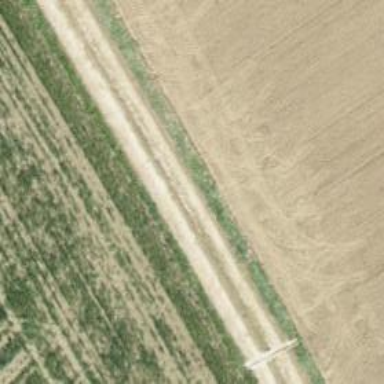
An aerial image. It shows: Track with grade 2 tracktype.